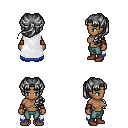
a pixel art fantasy rpg character, female body template, human, dark skin, white trimmed cape, teal pants, gray princess hairstyle, cloth bracers, brown shoes, four views (front, back, left, right), 2x2 character sprite sheet, small pixel art, hard edges, no anti-aliasing